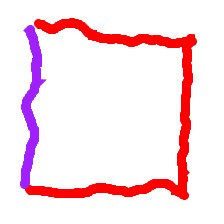
Shape: square